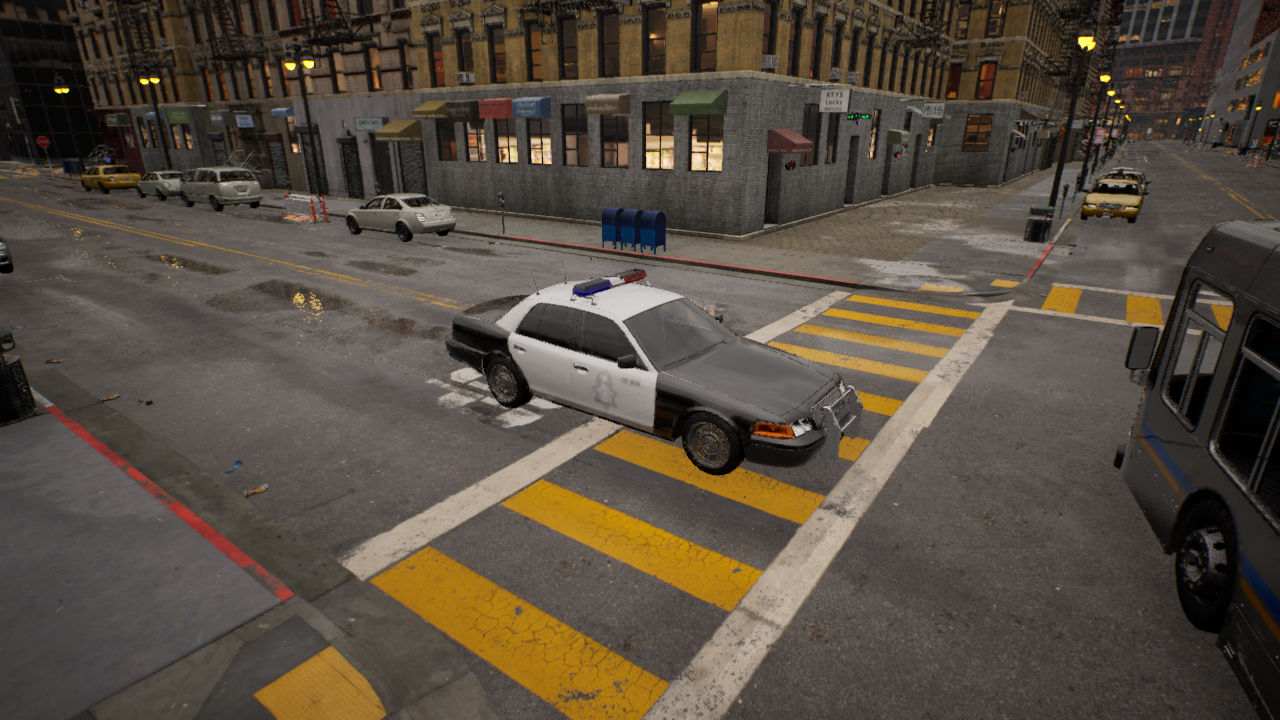
Venue: residential
Lighting: golden hour
Vehicle rig: sedan